Interaction volume radius: 5 \u00c5
Interaction volume height: 20 \u00c5
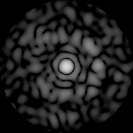
Disorder parameter: 0.8213